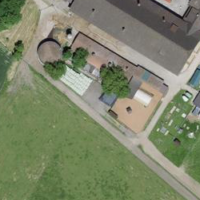
EUNIS habitat code: 55
Species observed at this site:
Delichon urbicum
Hirundo rustica
Sisymbrium officinale